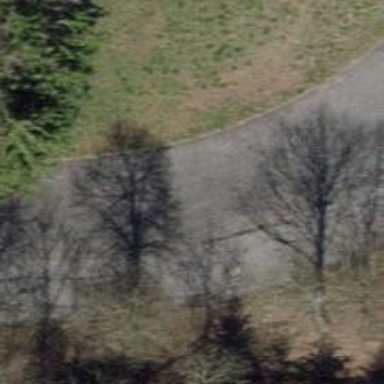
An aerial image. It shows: Asphalt road designated for service vehicles.